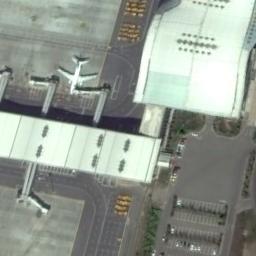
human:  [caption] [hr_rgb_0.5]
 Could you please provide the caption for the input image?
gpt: The roof of the airport is white .